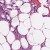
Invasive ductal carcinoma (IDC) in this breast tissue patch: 1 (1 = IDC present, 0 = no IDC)